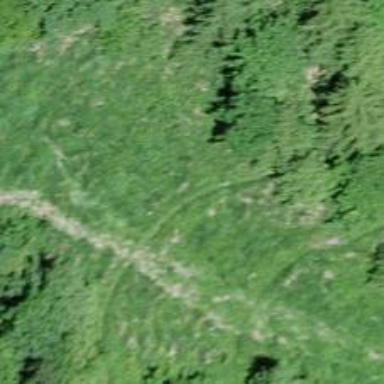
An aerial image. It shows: Dirt path that is impassable due to its roughness.